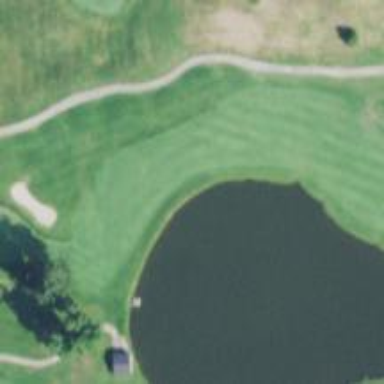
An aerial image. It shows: View of golf hole.